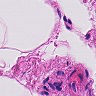
Metastatic tissue present: no